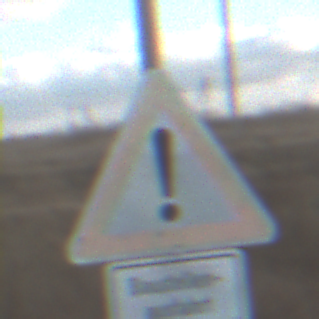
Verkehrszeichen: Gefahrenstelle
Zusatzzeichen unten: HinweiseAufGefahrenDurchVerbaleAngabe2
Umgebung: Outdoor, RoadRail
Tageszeit: SunriseSunset
Wetter: PartlyCloudy
Licht: Natural
Jahreszeit: NotSpecified
Kontrast: LowContrast